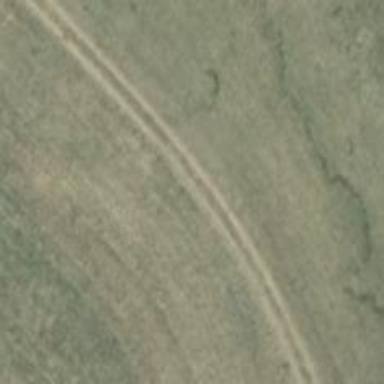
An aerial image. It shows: Grassy track road with grade 4 track type.